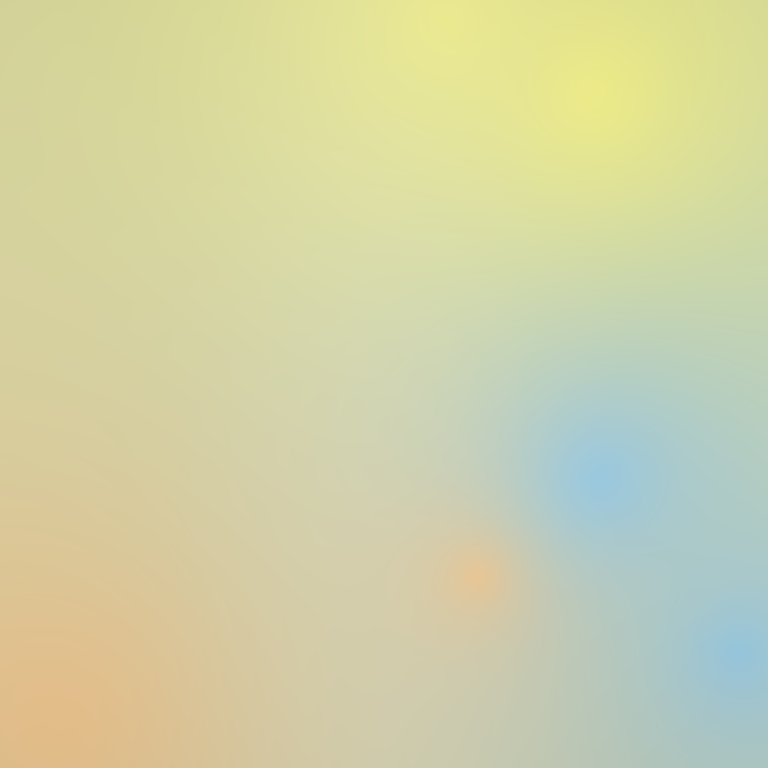
Abstract light effect, smooth gradient from soft yellow to gentle blue, calm atmosphere, diffuse glow, no room, no furniture, no objects.